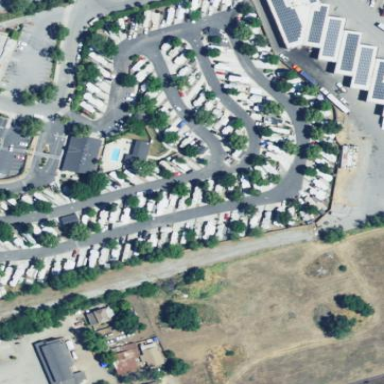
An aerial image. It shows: Caravan site for tourism.